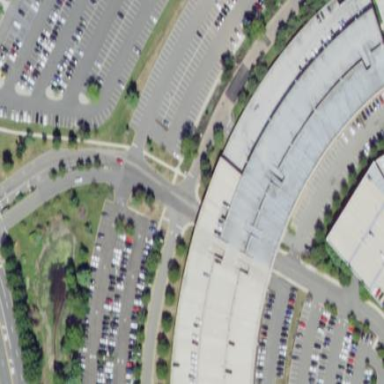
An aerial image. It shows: Multi-storey parking facility.